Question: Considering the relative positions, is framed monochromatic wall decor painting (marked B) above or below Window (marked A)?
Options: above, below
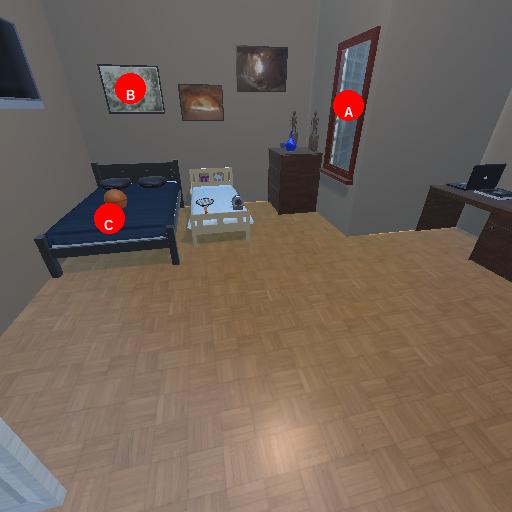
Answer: above